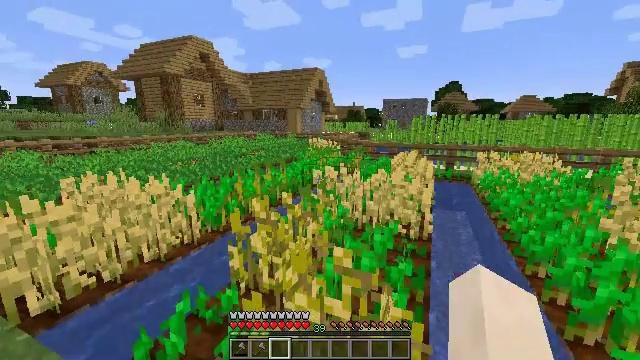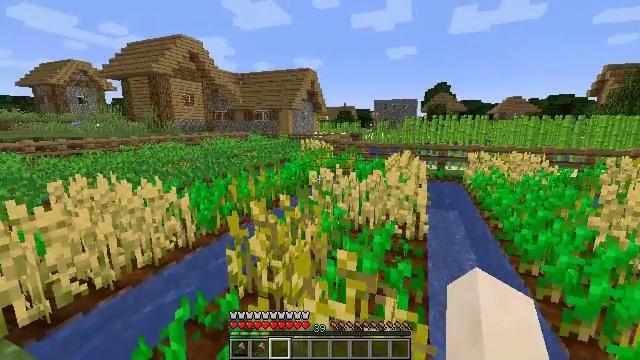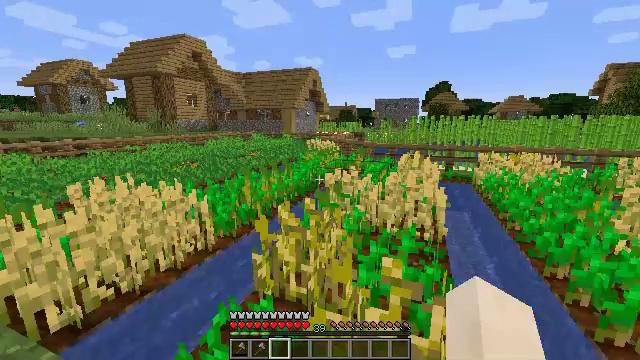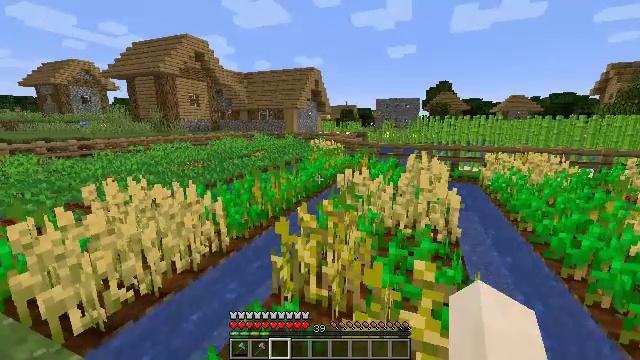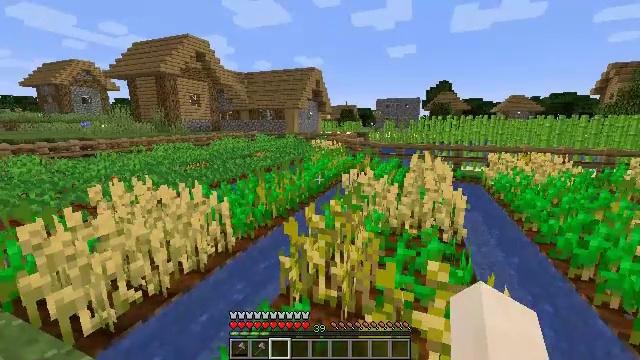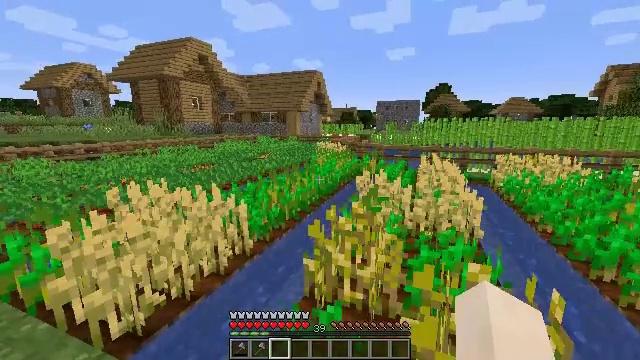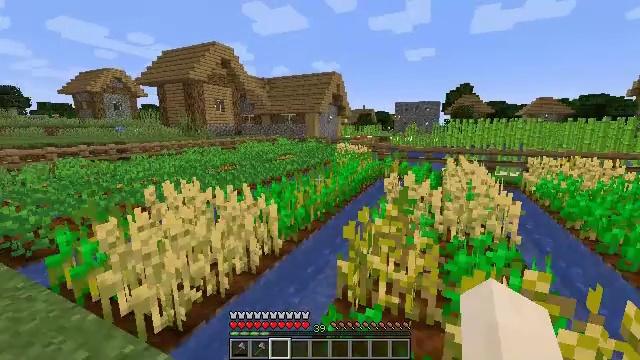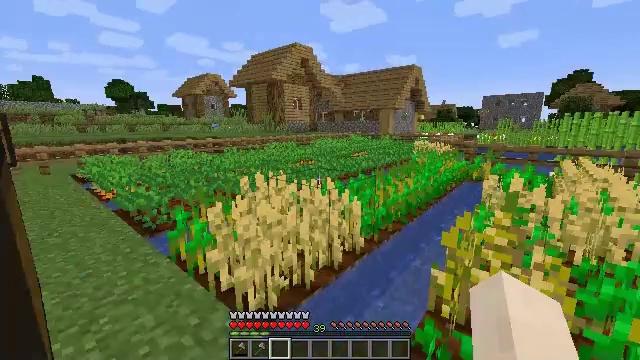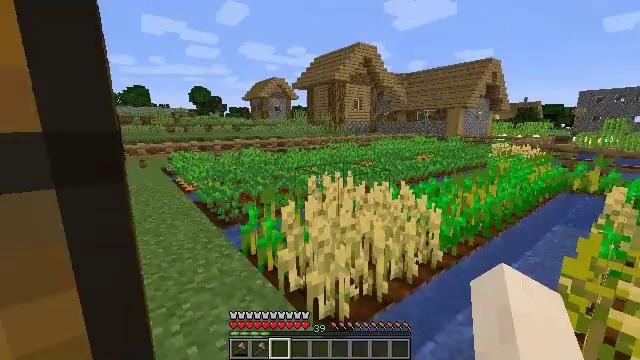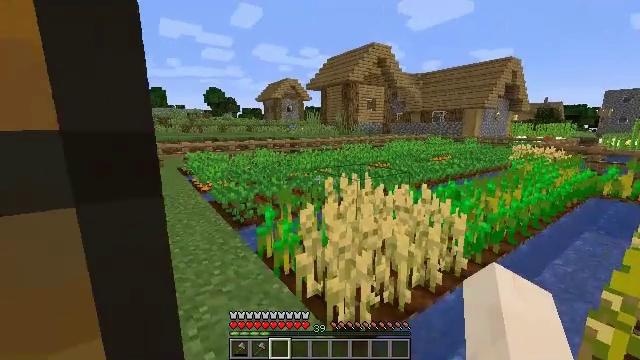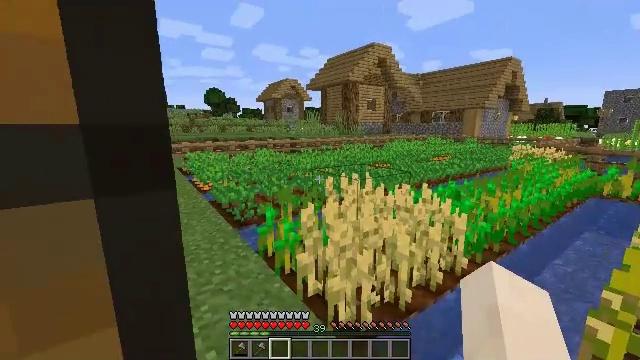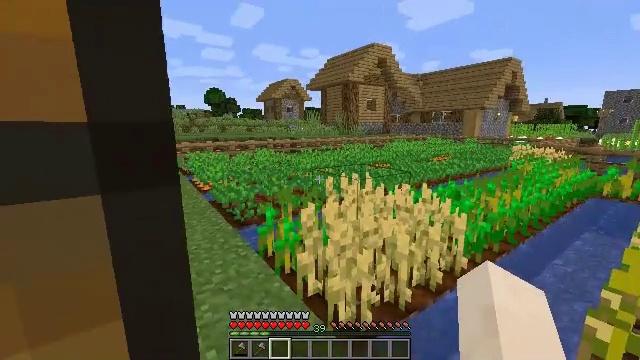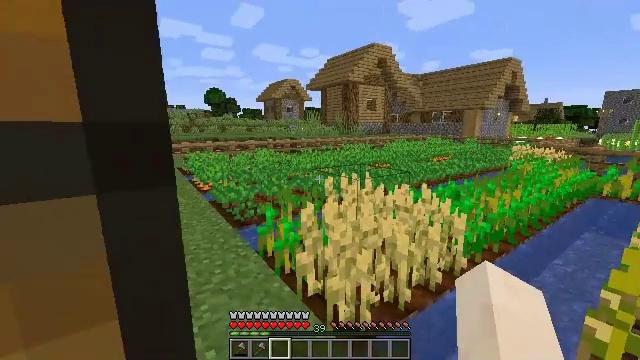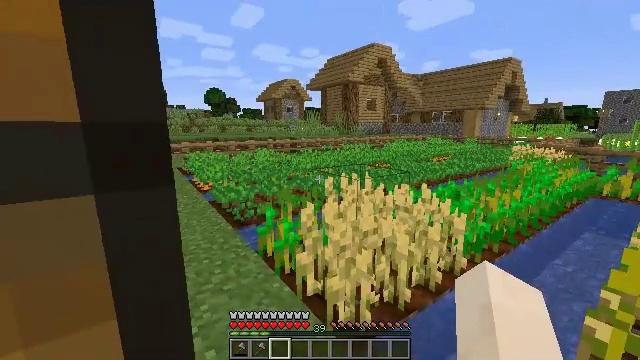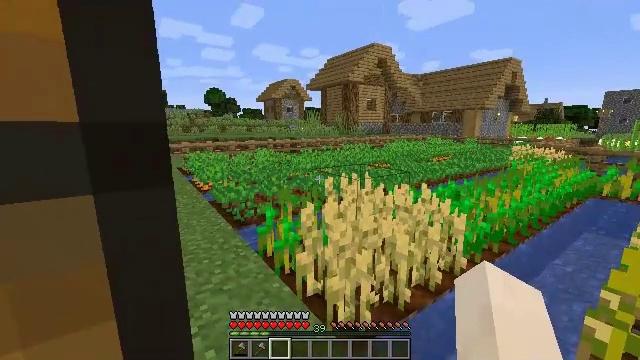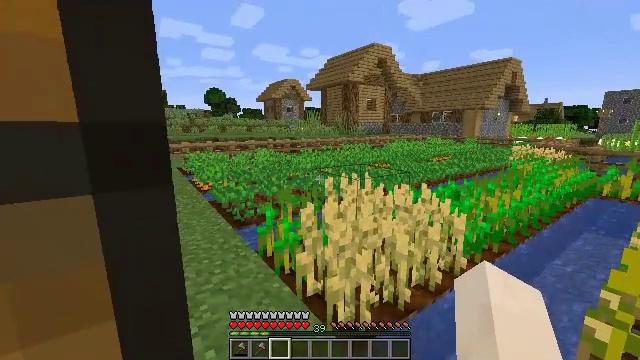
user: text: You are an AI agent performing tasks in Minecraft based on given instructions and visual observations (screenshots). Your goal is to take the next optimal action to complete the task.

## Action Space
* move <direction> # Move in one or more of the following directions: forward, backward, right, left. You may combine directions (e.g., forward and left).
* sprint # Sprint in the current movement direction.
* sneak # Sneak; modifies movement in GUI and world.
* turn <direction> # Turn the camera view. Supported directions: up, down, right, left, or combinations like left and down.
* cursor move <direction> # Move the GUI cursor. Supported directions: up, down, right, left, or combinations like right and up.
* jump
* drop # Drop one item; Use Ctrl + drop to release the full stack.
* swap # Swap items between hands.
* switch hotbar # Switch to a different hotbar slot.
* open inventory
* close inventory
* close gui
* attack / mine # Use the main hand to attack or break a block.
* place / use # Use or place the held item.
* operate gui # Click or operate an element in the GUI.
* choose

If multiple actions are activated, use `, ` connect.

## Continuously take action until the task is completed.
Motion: motion action
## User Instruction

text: Mine the oak fence gate.
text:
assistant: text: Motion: move left, turn right
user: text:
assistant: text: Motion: move left
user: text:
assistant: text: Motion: move left
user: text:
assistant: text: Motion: move left
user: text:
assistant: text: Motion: move left
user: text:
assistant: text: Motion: move forward and move left, turn left
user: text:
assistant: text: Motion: move forward and move left, turn left
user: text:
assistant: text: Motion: move forward and move left, turn left
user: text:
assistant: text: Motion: move forward and move left, turn left
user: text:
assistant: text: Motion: move forward and move left
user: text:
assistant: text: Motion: move forward and move left
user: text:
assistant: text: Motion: move forward and move left
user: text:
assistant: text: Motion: move forward and move left
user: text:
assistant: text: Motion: move forward and move left
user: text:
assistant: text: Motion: move forward and move left
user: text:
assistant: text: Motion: move forward and move left
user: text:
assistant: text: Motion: move forward
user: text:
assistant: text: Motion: move forward
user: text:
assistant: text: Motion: move forward
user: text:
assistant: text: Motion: move forward, turn left
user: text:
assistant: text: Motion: move forward, turn left
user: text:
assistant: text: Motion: move forward, turn left and up
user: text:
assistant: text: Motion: move forward, turn right
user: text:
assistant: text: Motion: move forward
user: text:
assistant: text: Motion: move forward
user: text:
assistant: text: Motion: move forward
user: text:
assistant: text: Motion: move forward
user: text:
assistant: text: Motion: move forward
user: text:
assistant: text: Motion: move forward and move left, turn left
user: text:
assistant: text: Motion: move forward and move left, turn left